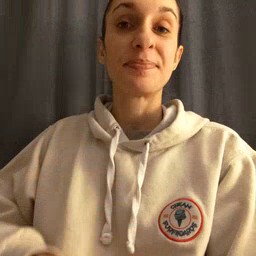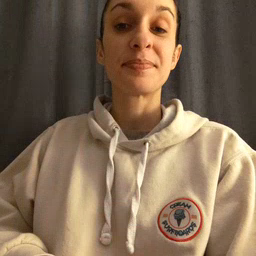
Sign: flag